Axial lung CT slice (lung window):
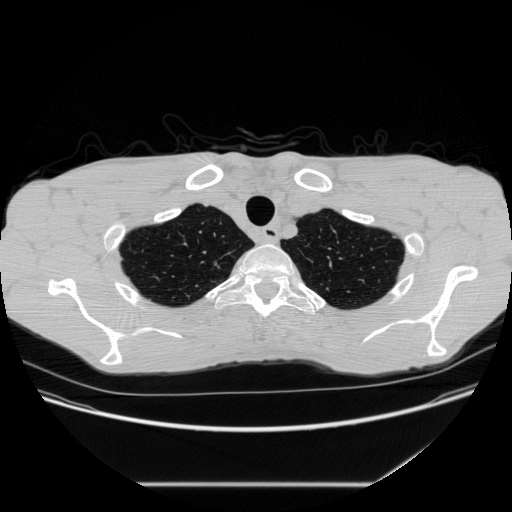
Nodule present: no